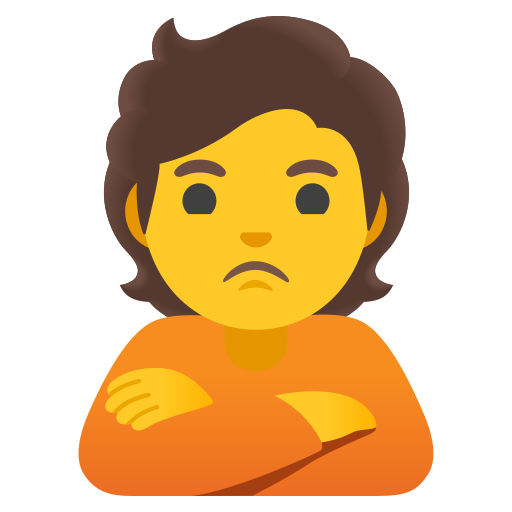
Emoji: 🙎